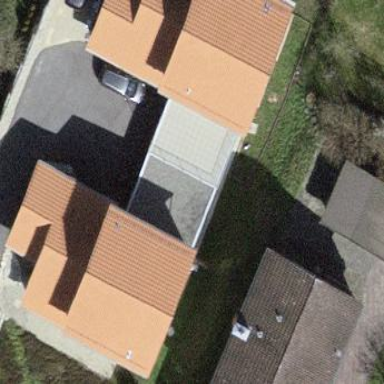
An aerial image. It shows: Group of garages.